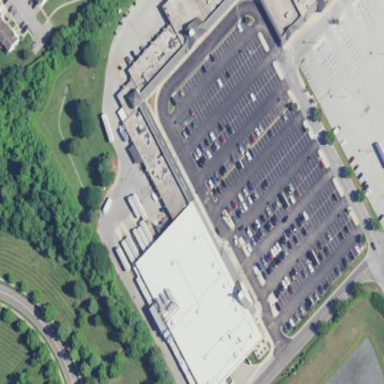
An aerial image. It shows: Retail building.